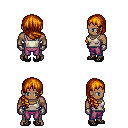
a pixel art fantasy rpg character, male body template, human, dark skin, white pirate shirt, magenta pants, dark blonde right-swept hairstyle, metal gloves, ghillies, four views (front, back, left, right), 2x2 character sprite sheet, small pixel art, hard edges, no anti-aliasing